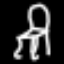
Label: chair